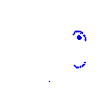
Particle: kaon